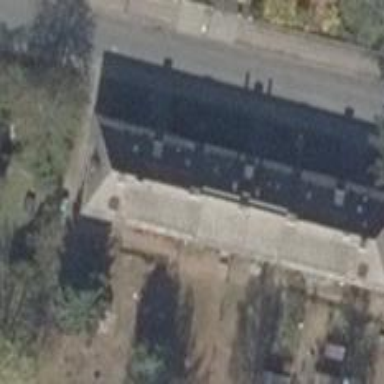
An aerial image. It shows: Hipped roof on residential building.